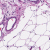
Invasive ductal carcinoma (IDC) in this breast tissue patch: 0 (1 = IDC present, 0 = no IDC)